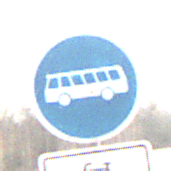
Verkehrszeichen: Busssonderstreifen
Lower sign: EinspurigeFahrzeugeFrei1
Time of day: MorningAfternoon
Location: Outdoor (Nature)
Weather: PartlyCloudy
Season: Winter
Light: Natural